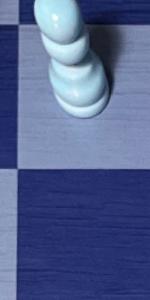
Label: Empty